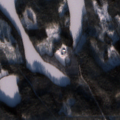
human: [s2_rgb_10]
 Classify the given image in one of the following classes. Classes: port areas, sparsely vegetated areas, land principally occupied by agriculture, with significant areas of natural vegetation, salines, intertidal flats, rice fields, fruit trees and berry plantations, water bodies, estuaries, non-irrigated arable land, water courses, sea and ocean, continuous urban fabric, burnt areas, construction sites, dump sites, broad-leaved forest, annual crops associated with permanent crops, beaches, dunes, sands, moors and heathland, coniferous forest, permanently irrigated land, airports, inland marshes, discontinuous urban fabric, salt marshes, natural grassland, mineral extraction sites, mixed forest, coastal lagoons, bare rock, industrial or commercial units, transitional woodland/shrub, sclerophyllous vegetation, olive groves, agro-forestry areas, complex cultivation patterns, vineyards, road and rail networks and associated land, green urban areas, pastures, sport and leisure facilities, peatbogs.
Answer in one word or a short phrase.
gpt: coniferous forest, mixed forest, transitional woodland/shrub, water bodies